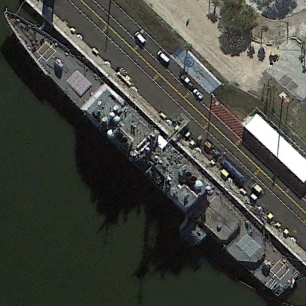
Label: Ticonderoga-class_cruiser